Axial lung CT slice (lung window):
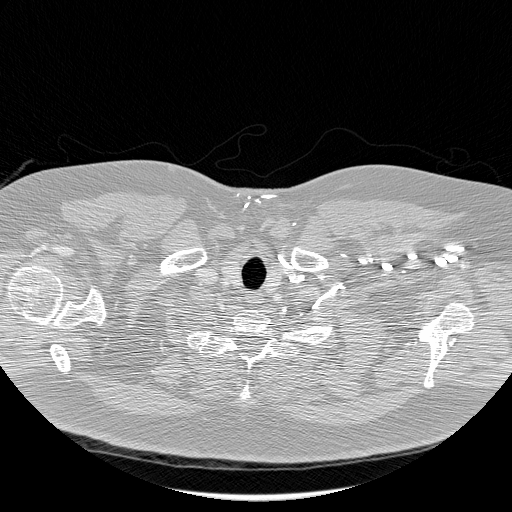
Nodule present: no